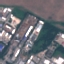
Land use / land cover: Industrial